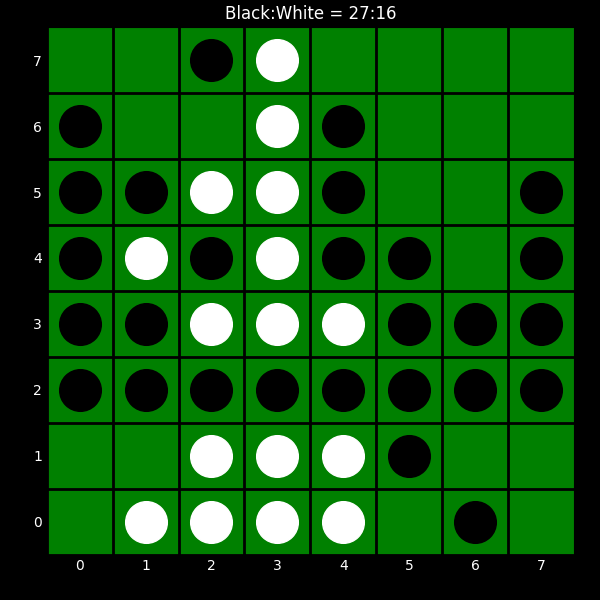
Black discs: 27
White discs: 16